Question: I am building a shiny app that dynamically creates reactive 'bs4Box' elements from a data frame. I want to make those boxes clickable by the user so that automatic redirection to a different menuItem occurs. I have read and followed similar previous SO questions like <URL> could also work?
Here's my attempt so far using the 'updatebs4ControlbarMenu' function:
'''
library(shiny)
#> Warning: package 'shiny' was built under R version 3.6.3
library(shinyWidgets)
#> Warning: package 'shinyWidgets' was built under R version 3.6.3
library(bs4Dash)
#>
#> Attaching package: 'bs4Dash'
#> The following objects are masked from 'package:shiny':
#>
#> column, tabPanel, tabsetPanel, updateTabsetPanel
#> The following object is masked from 'package:graphics':
#>
#> box
library(tidyverse)
#> Warning: package 'ggplot2' was built under R version 3.6.3
#> Warning: package 'tibble' was built under R version 3.6.3
#> Warning: package 'tidyr' was built under R version 3.6.3
#> Warning: package 'readr' was built under R version 3.6.3
#> Warning: package 'purrr' was built under R version 3.6.3
#> Warning: package 'dplyr' was built under R version 3.6.3
shinyApp(
ui = bs4DashPage(
sidebar_collapsed = FALSE,
controlbar_collapsed = TRUE,
enable_preloader = FALSE,
navbar = bs4DashNavbar(skin = "dark"),
sidebar = bs4DashSidebar(
inputId = "sidebarState",
bs4SidebarMenu(
id = "sidebr",
bs4SidebarMenuItem(
"Tab 1",
tabName = "tab1"
),
bs4SidebarMenuItem(
"Tab 2",
tabName = "tab2"
)
)
),
bs4DashBody(
bs4TabItems(
bs4TabItem(
tabName = "tab1",
h1("Welcome!"),
fluidRow(
pickerInput(
inputId = "car",
label = "Car",
choices = row.names(mtcars),
selected = head(row.names(mtcars), 3),
multiple = TRUE,
options = list(
'actions-box' = TRUE)
),
pickerInput(
inputId = "gear",
label = "Gear",
choices = unique(mtcars$gear),
selected = unique(mtcars$gear),
multiple = TRUE,
options = list(
'actions-box' = TRUE)
)
),
fluidRow(
column(6,
uiOutput("uiboxes")
)
)
),
bs4TabItem(
tabName = "tab2",
h4("Yuhuuu! You've been directed automatically in Tab 2!")
)
)
)
),
server = function(input, output, session) {
submtcars <- reactive({
req(input$car, input$gear)
mtcars %>%
mutate(
carnames = rownames(mtcars)) %>%
filter(
carnames %in% input$car &
gear %in% input$gear
)
})
observeEvent( submtcars(), {
output$uiboxes <- renderUI({
n_ex <- nrow(submtcars())
lapply(1:n_ex, FUN = function(j) {
print(paste("j is ", j))
bs4Box(
title = submtcars()$carnames[j],
width = 12,
str_c("Number of gears:", submtcars()$gear[j]),
btnID <- paste0("btnID", j),
print(btnID),
fluidRow(
column(
2,
actionBttn(
inputId = btnID,
icon("search-plus")
)
)
)
)
})
})
})
observeEvent( input$btnID , {
updatebs4ControlbarMenu(
session,
inputId = "sidebr",
selected = "tab2"
)
})
}
)
#>
#> Listening on http://127.0.0.1:5851
#> [1] "j is 1"
#> [1] "btnID1"
#> [1] "j is 2"
#> [1] "btnID2"
#> [1] "j is 3"
#> [1] "btnID3"
'''

<URL>
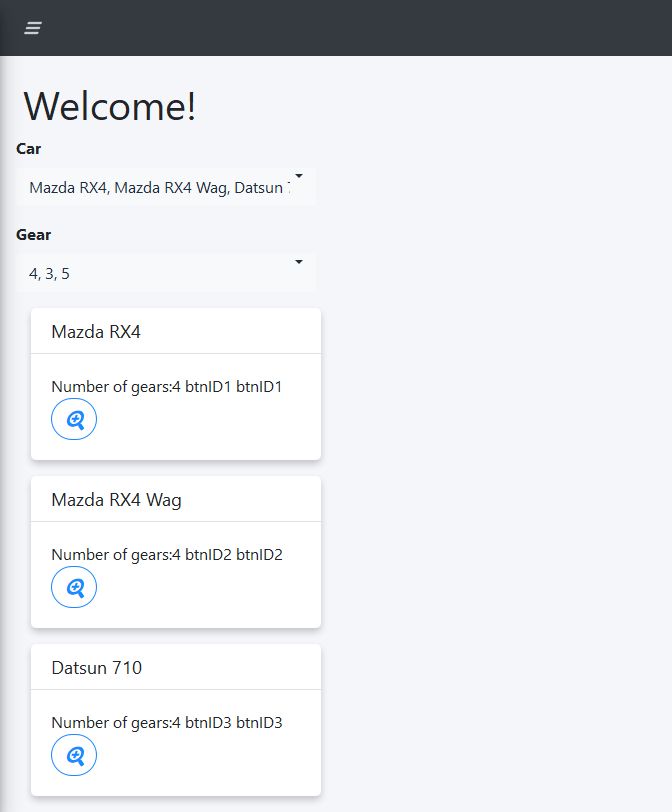
Answer: Your problem is how you set up the 'observeEvent'. You only register one observer that listens to 'input$btnID'. However, 'btnID' is only a variable in which you define the different IDs for the action buttons (in your case "btnID1" to "btnID3". Therefore, you must register 'observeEvent's with these IDs. For this, you can use 'lapply' again as in my solution below.
'''
library(shiny)
library(shinyWidgets)
library(bs4Dash)
library(tidyverse)
shinyApp(
ui = bs4DashPage(
sidebar_collapsed = FALSE,
controlbar_collapsed = TRUE,
enable_preloader = FALSE,
navbar = bs4DashNavbar(skin = "dark"),
sidebar = bs4DashSidebar(
inputId = "sidebarState",
bs4SidebarMenu(
id = "sidebr",
bs4SidebarMenuItem(
"Tab 1",
tabName = "tab1"
),
bs4SidebarMenuItem(
"Tab 2",
tabName = "tab2"
)
)
),
bs4DashBody(
bs4TabItems(
bs4TabItem(
tabName = "tab1",
h1("Welcome!"),
fluidRow(
pickerInput(
inputId = "car",
label = "Car",
choices = row.names(mtcars),
selected = head(row.names(mtcars), 3),
multiple = TRUE,
options = list(
'actions-box' = TRUE)
),
pickerInput(
inputId = "gear",
label = "Gear",
choices = unique(mtcars$gear),
selected = unique(mtcars$gear),
multiple = TRUE,
options = list(
'actions-box' = TRUE)
)
),
fluidRow(
column(6,
uiOutput("uiboxes")
)
)
),
bs4TabItem(
tabName = "tab2",
h4("Yuhuuu! You've been directed automatically in Tab 2!")
)
)
)
),
server = function(input, output, session) {
submtcars <- reactive({
req(input$car, input$gear)
mtcars %>%
mutate(
carnames = rownames(mtcars)) %>%
filter(
carnames %in% input$car &
gear %in% input$gear
)
})
observeEvent( submtcars(), {
n_ex <- nrow(submtcars())
output$uiboxes <- renderUI({
lapply(1:n_ex, FUN = function(j) {
print(paste("j is ", j))
bs4Box(
title = submtcars()$carnames[j],
width = 12,
str_c("Number of gears:", submtcars()$gear[j]),
btnID <- paste0("btnID", j),
print(btnID),
fluidRow(
column(
2,
actionBttn(
inputId = btnID,
icon("search-plus")
)
)
)
)
})
})
lapply(1:n_ex, function(j) {
btnID <- paste0("btnID", j)
observeEvent(input[[btnID]] , {
updatebs4ControlbarMenu(
session,
inputId = "sidebr",
selected = "tab2"
)
})
})
})
}
)
'''
However, I think that approaches with 'lapply' and 'renderUI' are not very good, as all the boxes get rendered anew if one of your inputs change, while maybe some boxes would stay the same. Therefore, I recommend an approach with 'insertUI'/'removeUI'. Have a look at some of my older answers, e.g. <URL>